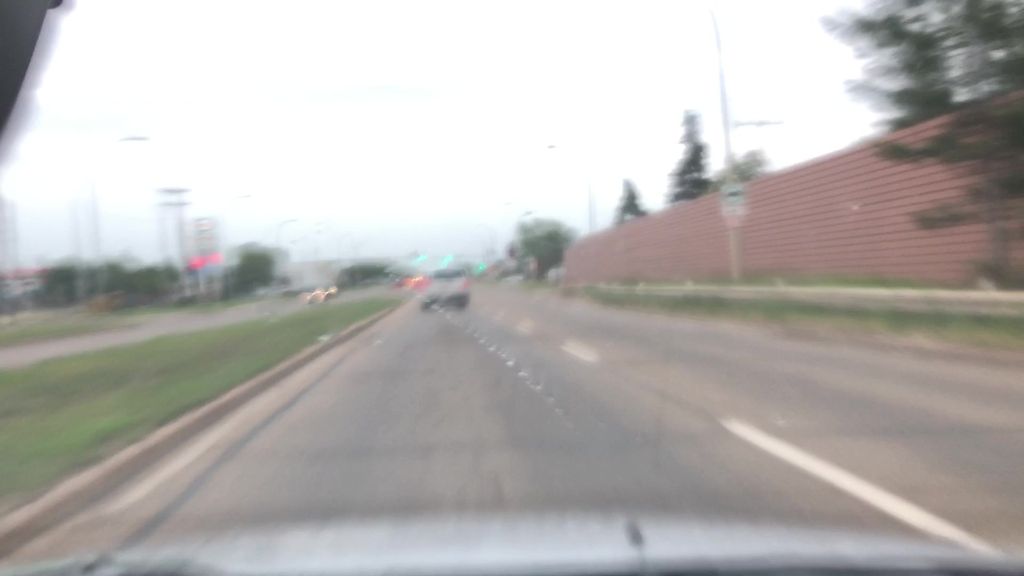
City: edmonton